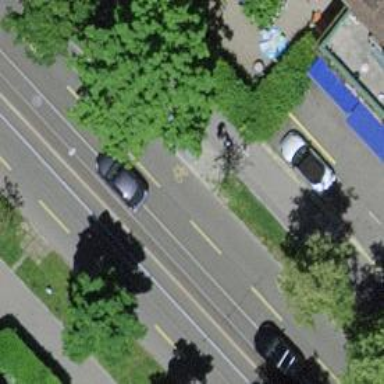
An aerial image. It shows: Avenue lined with trees.